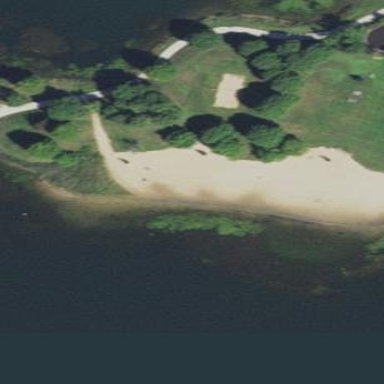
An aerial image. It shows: Beautiful beach with natural surroundings.